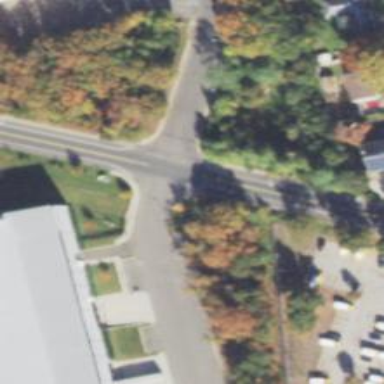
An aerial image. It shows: Unmarked road crossing.